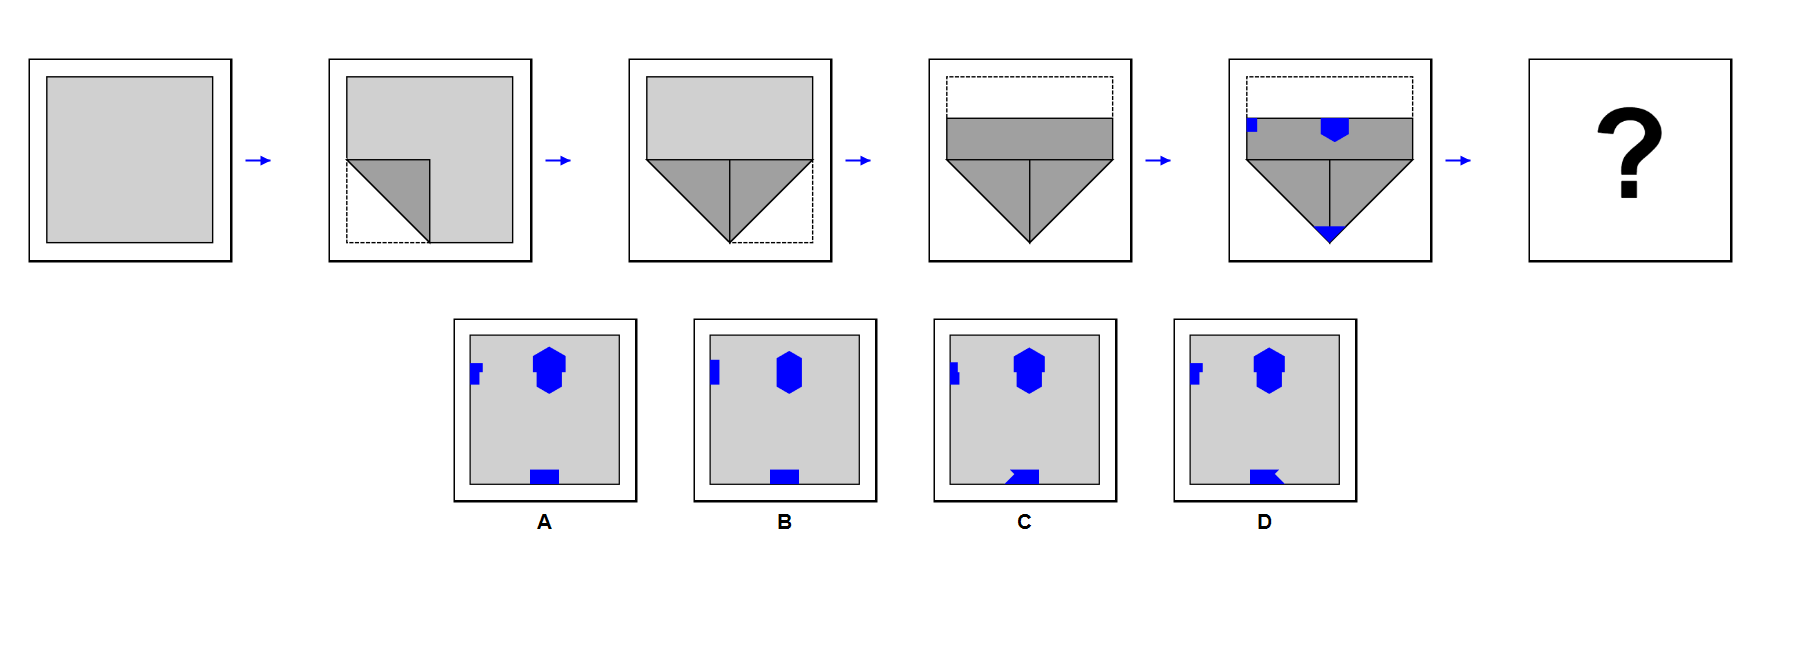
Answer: B